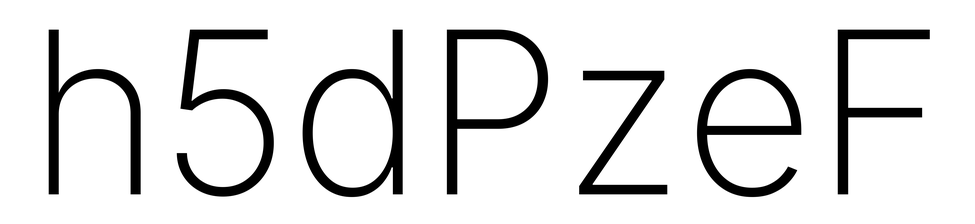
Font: Inter_ExtraLight